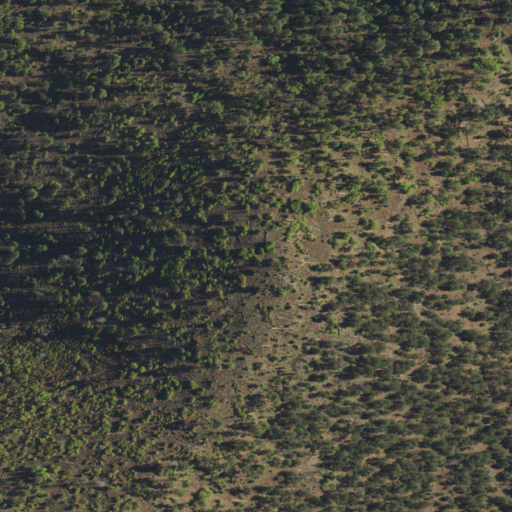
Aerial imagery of mountain in New Mexico named Cooney Point containing evergreen forest and shrub